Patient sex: F
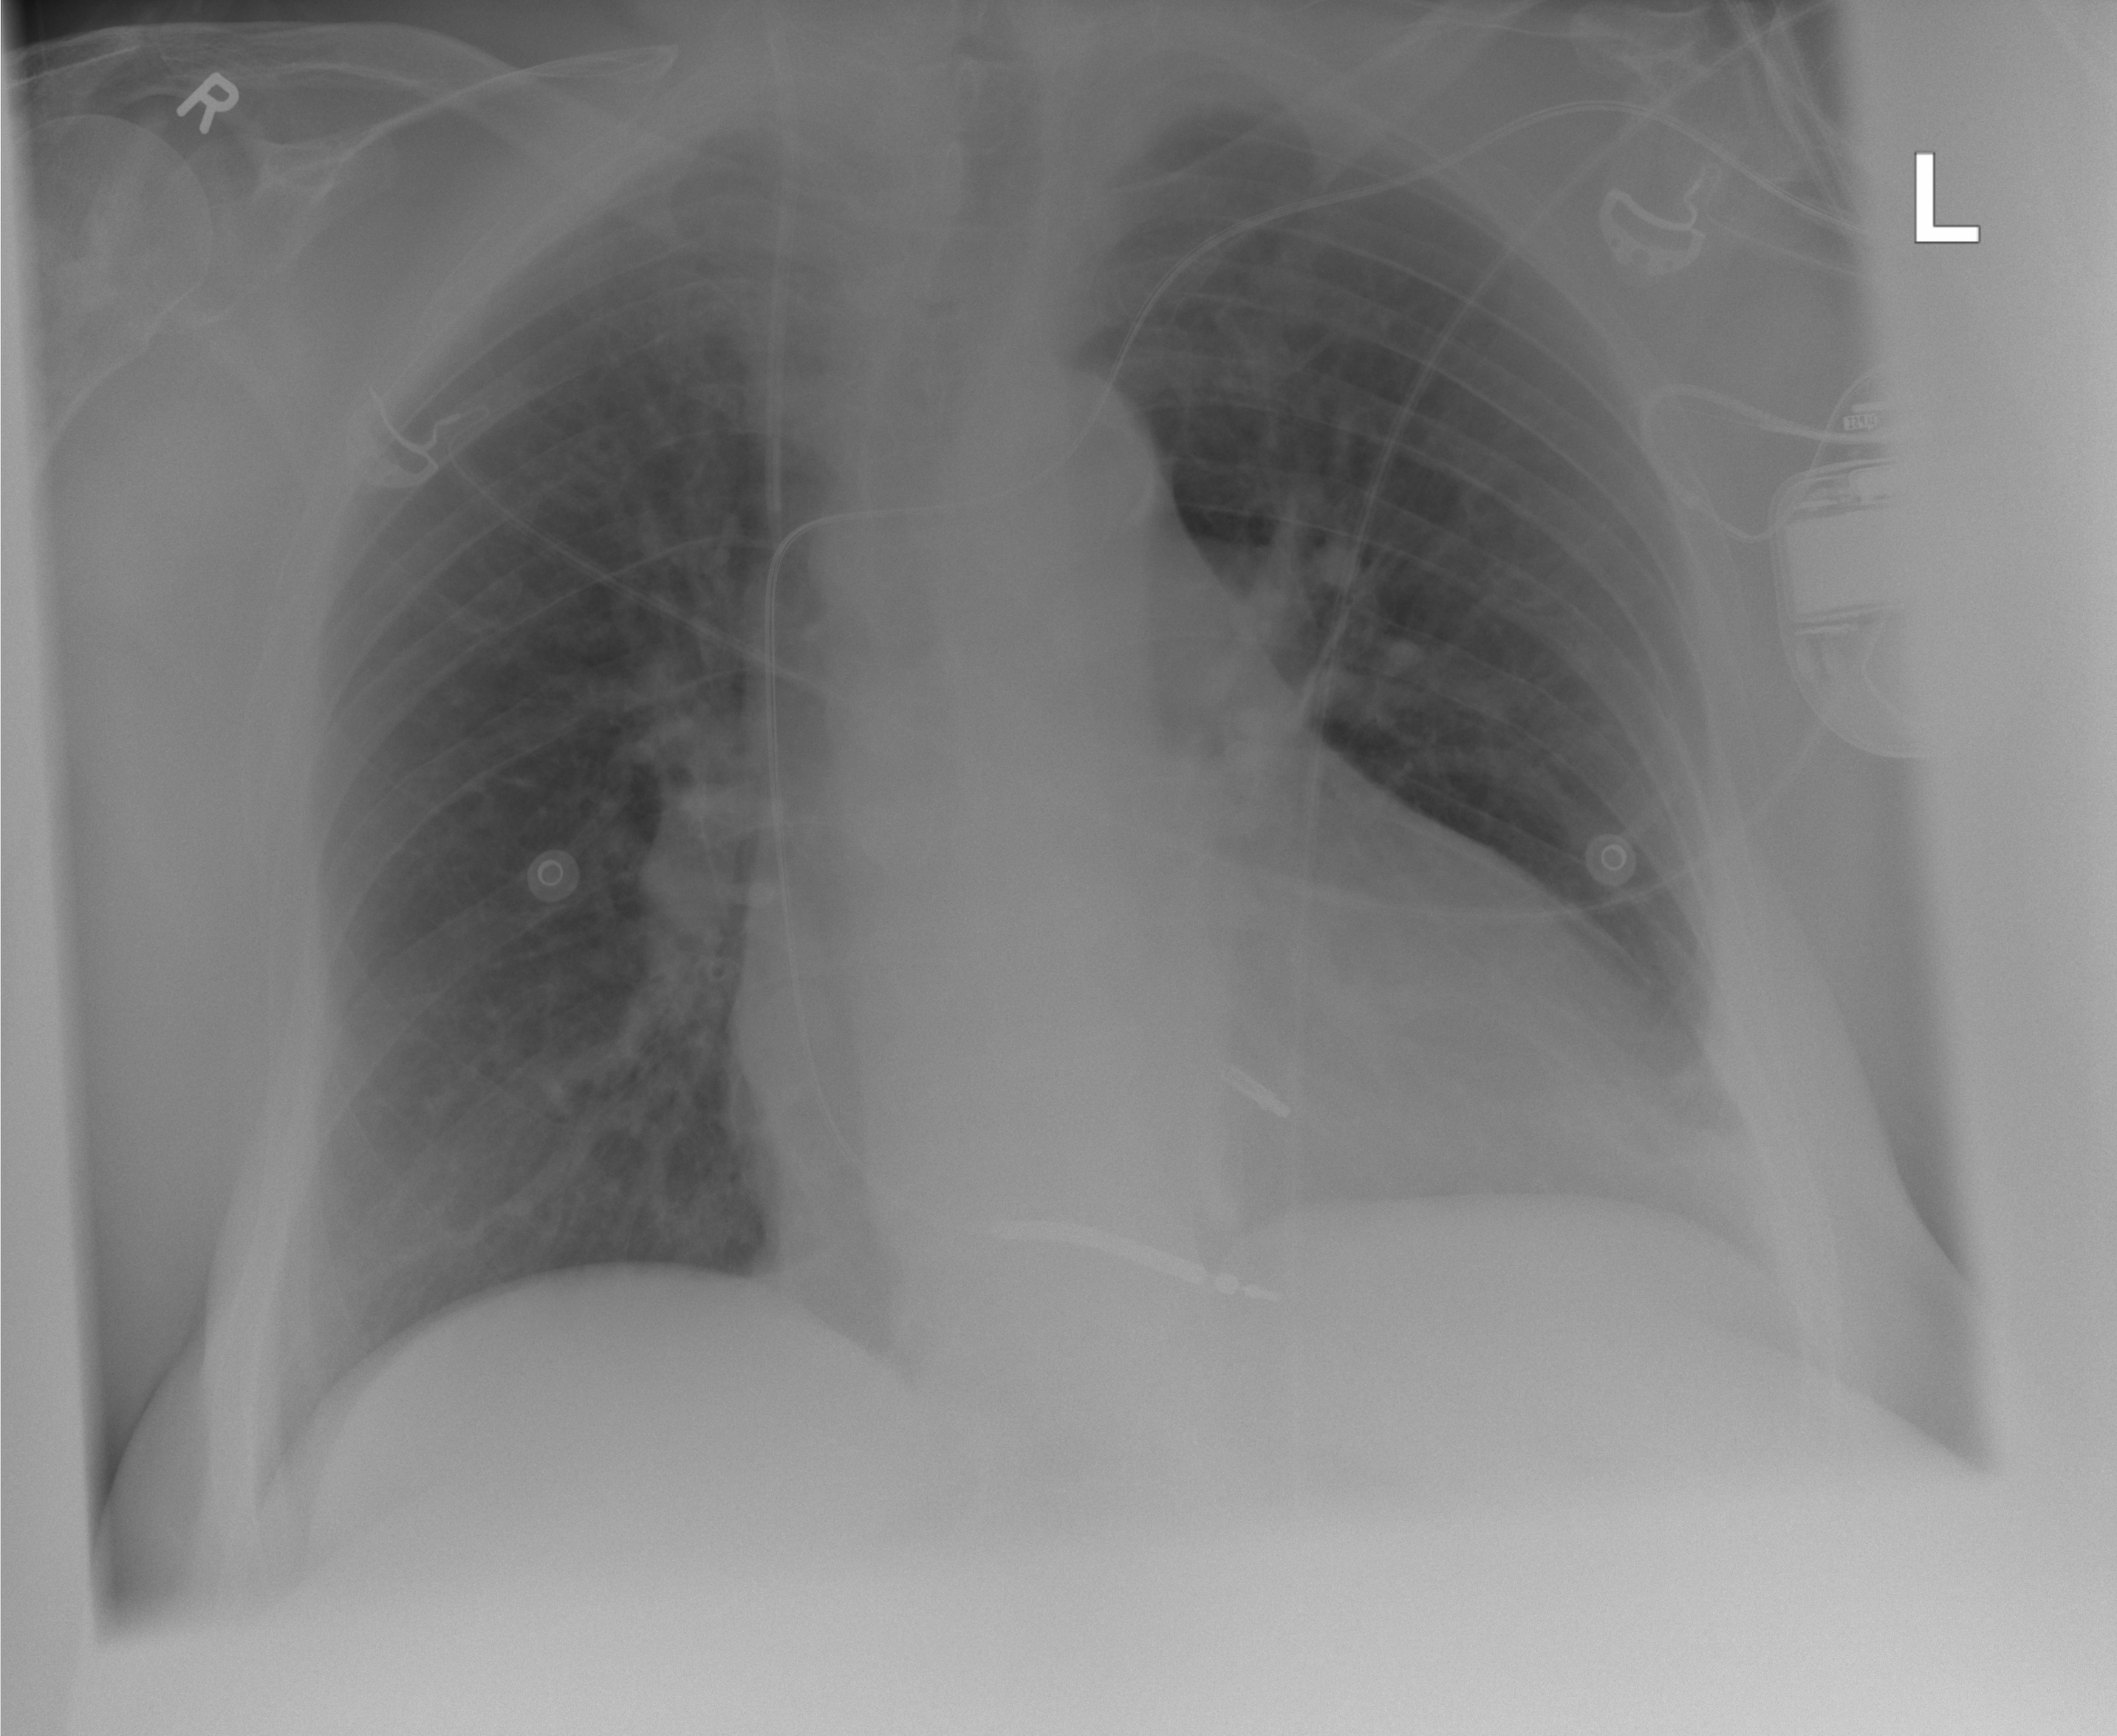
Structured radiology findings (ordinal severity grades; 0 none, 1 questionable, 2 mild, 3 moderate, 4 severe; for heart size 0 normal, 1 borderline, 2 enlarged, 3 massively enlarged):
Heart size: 2
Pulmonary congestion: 0
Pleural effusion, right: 0
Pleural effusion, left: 0
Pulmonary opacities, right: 0
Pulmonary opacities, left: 0
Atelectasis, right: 0
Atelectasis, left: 2